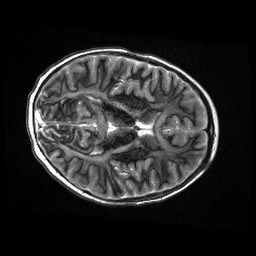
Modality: MP2RAGE
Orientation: axial
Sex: female
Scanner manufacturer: siemens
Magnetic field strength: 3 T
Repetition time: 5 s
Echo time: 0.00355 s